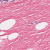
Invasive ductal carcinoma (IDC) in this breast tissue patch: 0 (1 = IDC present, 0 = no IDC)